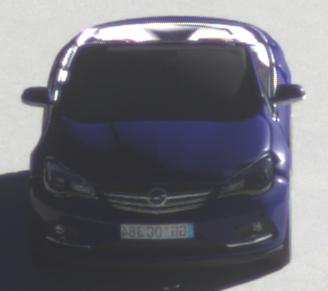
Make: Opel
Model: Cascada 1.4 Turbo
Detailed model: Cascada
Model produced from: 2013/03
Model produced until: 2015/01
Doors: 2
Color: blue
Road condition: dry road
Daytime: morning or afternoon
Contrast: high contrast